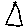
Label: triangle